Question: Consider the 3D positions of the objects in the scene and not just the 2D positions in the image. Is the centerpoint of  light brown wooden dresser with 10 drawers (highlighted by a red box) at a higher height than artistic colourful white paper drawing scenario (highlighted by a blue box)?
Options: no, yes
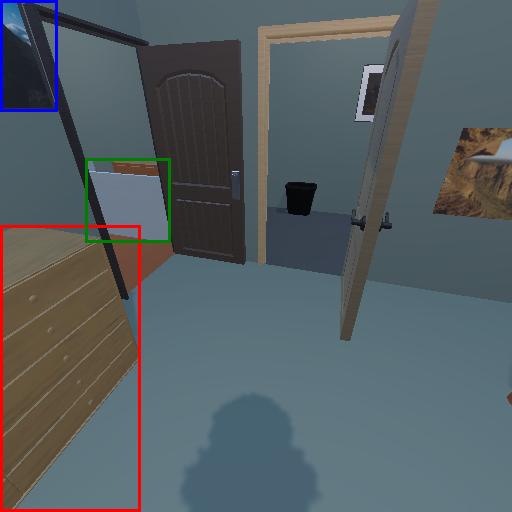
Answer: no